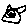
Label: cat